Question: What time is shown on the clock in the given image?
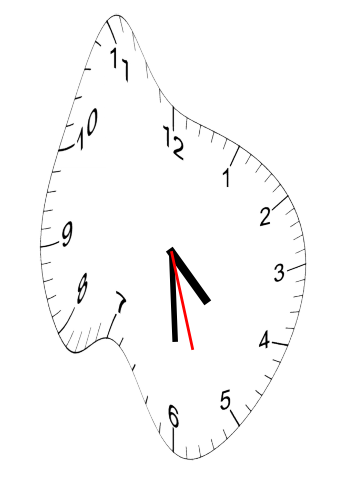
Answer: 04:29:27